Question: Is it possible to achieve something like this (straight line "cut" with a kind of arrow / triangle 30 pixels from the left) fully in CSS? (did this using adobe fireworks but want to get rid of images as much as possible on my website).
Here is what I have tried without success: <URL>
Many thanks

CSS
'''
body {
background: red;
}
.arrow_box {
position: relative;
background: #88b7d5;
border: 1px solid #c2e1f5;
}
.arrow_box:after, .arrow_box:before {
top: 100%;
left: 10%;
border: solid transparent;
content: " ";
height: 0;
width: 0;
position: absolute;
pointer-events: none;
}
.arrow_box:after {
border-color: rgba(136, 183, 213, 0);
border-top-color: red;
border-width: 16px;
margin-left: -16px;
}
.arrow_box:before {
border-color: rgba(194, 225, 245, 0);
border-top-color: #c2e1f5;
border-width: 22px;
margin-left: -22px;
}
'''
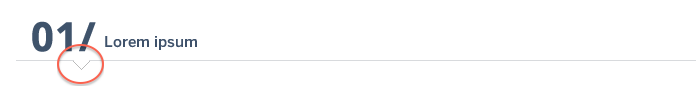
Answer: You can use pseudo elements for that.
Please see Nicolas Gallagher's experiment for more: <URL>
The basic code is:
'''
.triangle:before,
.triangle:after {
content: "";
position: absolute;
bottom: -15px; /* value = - border-top-width - border-bottom-width */
left: 30px;
border-width: 15px 15px 0; /* vary these values to change the angle of the vertex */
border-style: solid;
border-color: #aaa transparent;
}
.triangle:after {
bottom: -14px; /* -1px of first element for border */
border-color: #fff transparent;
}
'''
Please see an implementation here: <URL>
This only works on solid background.